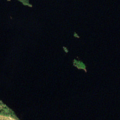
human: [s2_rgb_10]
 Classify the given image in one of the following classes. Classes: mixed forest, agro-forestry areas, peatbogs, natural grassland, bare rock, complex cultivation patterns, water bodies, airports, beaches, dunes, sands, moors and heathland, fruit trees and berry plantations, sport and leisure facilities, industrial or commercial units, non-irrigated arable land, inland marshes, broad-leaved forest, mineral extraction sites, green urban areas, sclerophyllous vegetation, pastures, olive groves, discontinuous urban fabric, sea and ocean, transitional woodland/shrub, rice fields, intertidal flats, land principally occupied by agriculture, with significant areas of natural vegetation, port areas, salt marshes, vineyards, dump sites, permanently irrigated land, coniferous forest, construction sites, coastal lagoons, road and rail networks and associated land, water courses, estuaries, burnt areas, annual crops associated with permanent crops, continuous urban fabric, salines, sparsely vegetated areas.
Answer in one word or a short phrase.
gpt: coniferous forest, water bodies